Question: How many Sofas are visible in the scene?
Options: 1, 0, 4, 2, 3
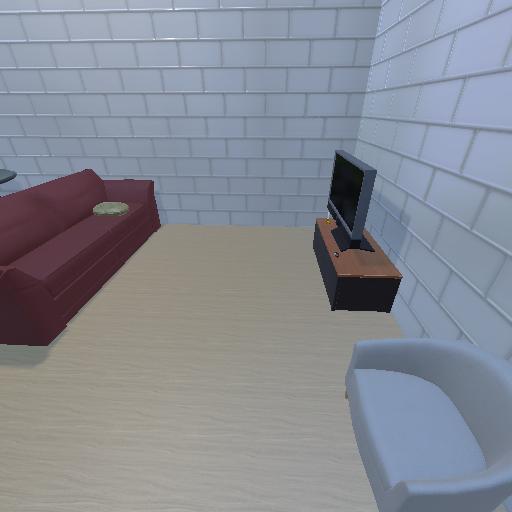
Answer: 1